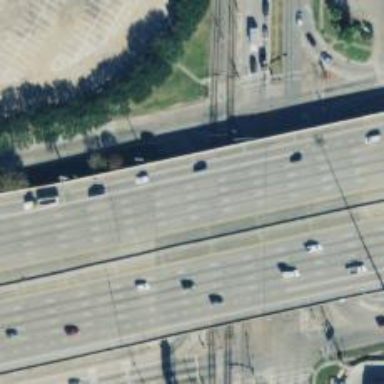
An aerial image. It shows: Frontage road connected to secondary link road.